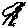
Label: bird